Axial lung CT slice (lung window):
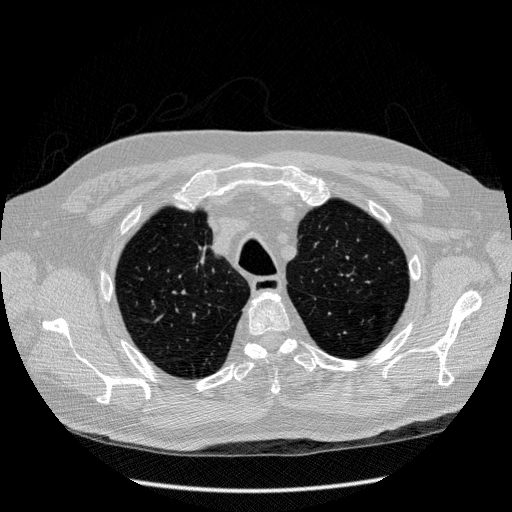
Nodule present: no